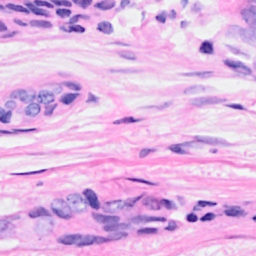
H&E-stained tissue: Breast